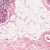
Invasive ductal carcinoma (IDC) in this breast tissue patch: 0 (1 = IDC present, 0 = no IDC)